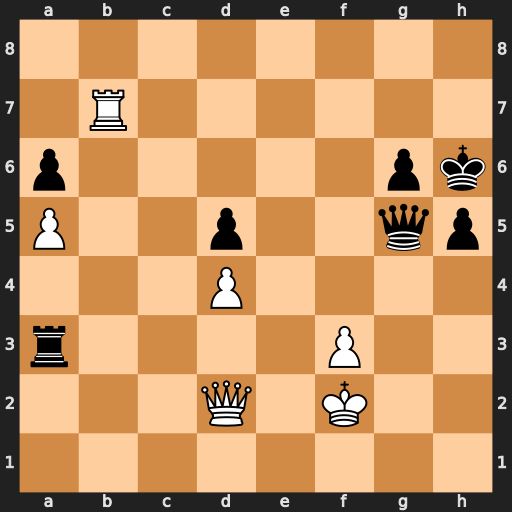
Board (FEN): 8/1R6/p5pk/P2p2qp/3P4/r4P2/3Q1K2/8
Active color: w
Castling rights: -
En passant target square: -
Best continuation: Rh7+ Kxh7 Qxg5